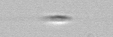
Label: Cylindrotheca_morphotype1